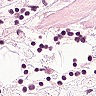
Metastatic tissue present: no